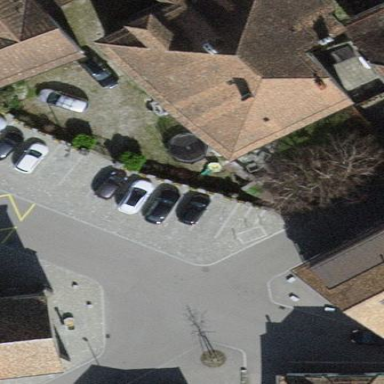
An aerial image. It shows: Parking lot with unhewn cobblestone surface.